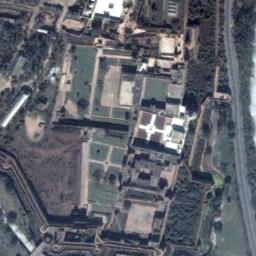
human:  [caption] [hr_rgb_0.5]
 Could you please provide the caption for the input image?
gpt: The palace is surrounded by buildings and trees .

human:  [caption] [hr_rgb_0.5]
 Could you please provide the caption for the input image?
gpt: The palace is surrounded by trees .

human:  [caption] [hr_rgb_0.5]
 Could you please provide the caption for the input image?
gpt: The palace has some green areas and palaces .

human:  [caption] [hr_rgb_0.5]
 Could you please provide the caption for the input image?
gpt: There are many trees near the palace .

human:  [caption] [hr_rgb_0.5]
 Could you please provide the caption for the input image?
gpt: There are some green lawns and green trees beside the palace .